Question: I have a tableview with one 'UITextView' per cell... I have plain text inside this UITextViews, but somehow link parsing (enabled via Interface Builder) seems broken: links are not parsed as links and plain text is clickable and points to the link in the previous cells (check last cell in the screenshot: it's not an URL but it's pointing to the twitter link)...

My code for the tableview population is pretty straightforward...
'''
- (UITableViewCell *)tableView:(UITableView *)theTableView cellForRowAtIndexPath:(NSIndexPath *)indexPath {
static NSString *CellIdentifier = @"ItemCell";
NSString *itemText;
CpCpListCell *cell = [self.tableView dequeueReusableCellWithIdentifier:CellIdentifier];
if (cell == nil) {
cell = [[CpCpListCell alloc] initWithStyle:UITableViewCellStyleDefault reuseIdentifier:CellIdentifier];
}
if (theTableView == self.searchDisplayController.searchResultsTableView) {
itemText = [self.filteredArray objectAtIndex:indexPath.row];
} else {
itemText = [self.items objectAtIndex:indexPath.row];
}
[cell.cellContent setText:nil];
[cell.cellContent setText:itemText];
int len = cell.cellContent.text.length;
NSString *labelValue = [NSString stringWithFormat:@"%@: %d",NSLocalizedString(@"CHARCOUNT", nil),len];
[cell.charCount setText:labelValue];
UITapGestureRecognizer *rowClick = [[UITapGestureRecognizer alloc] initWithTarget:cell action:@selector(handleCellClick)];
//modify this number to recognizer number of tap
[rowClick setNumberOfTapsRequired:1];
[cell.cellContent addGestureRecognizer:rowClick];
[cell.cellContent setSelectable: YES];
cell.root = self;
return cell;
}
'''
I see these logs in XCode...
'''
Bad result <Result:HttpURL:{0, 394}>: its range {0, 394} is not completely included in the range {0, 134} of the string it is attached to, Vengono {
DDResultAttributeName = "<Result:HttpURL:{0, 394}>";
NSFont = "<UICTFont: 0x155eb2a0> font-family: "Helvetica"; font-weight: normal; font-style: normal; font-size: 12.00pt";
NSLink = "http://google.it";
}200 euro{
DDResultAttributeName = "<Result:Money:{8, 8}>";
NSFont = "<UICTFont: 0x155eb2a0> font-family: "Helvetica"; font-weight: normal; font-style: normal; font-size: 12.00pt";
NSLink = "http://google.it";
} l'uno + 30 di spedizione, 200 se vieni a prenderteli a milano. Sono biglietti prato dx blu x il 29. Ormai introvabili{
DDResultAttributeName = "<Result:HttpURL:{0, 394}>";
NSFont = "<UICTFont: 0x155eb2a0> font-family: "Helvetica"; font-weight: normal; font-style: normal; font-size: 12.00pt";
NSLink = "http://google.it";
}
'''
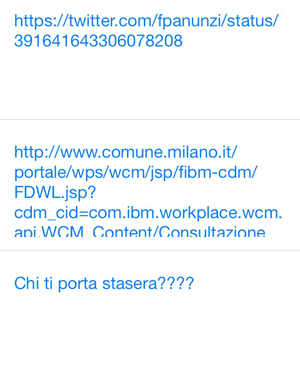
Answer: Solved by just adding the 'UITextView' dinamically to every cell (and removing it from the storyboards), the root cause of the problem was the 'dequeueReusableCellWithIdentifier:CellIdentifier' method, that somehow needs to force a reset of all the subviews of the cell that is reused.
So my code now looks like...
'''
- (UITableViewCell *)tableView:(UITableView *)theTableView cellForRowAtIndexPath:(NSIndexPath *)indexPath {
static NSString *CellIdentifier = @"ItemCell";
NSString *itemText;
UITextView *theContent;
CpCpListCell *cell = [self.tableView dequeueReusableCellWithIdentifier:CellIdentifier];
if (cell == nil) {
cell = [[CpCpListCell alloc] initWithStyle:UITableViewCellStyleDefault reuseIdentifier:CellIdentifier];
}
if (theTableView == self.searchDisplayController.searchResultsTableView) {
itemText = [self.filteredArray objectAtIndex:indexPath.row];
} else {
itemText = [self.items objectAtIndex:indexPath.row];
}
theContent = [[UITextView alloc] initWithFrame:CGRectMake(10, 15, 300, 107)];
theContent.text = itemText;
NSUInteger len = theContent.text.length;
NSString *labelValue = [NSString stringWithFormat:@"%@: %lu",NSLocalizedString(@"CHARCOUNT", nil),(unsigned long)len];
[cell.charCount setText:labelValue];
// gestures
UITapGestureRecognizer *rowClick = [[UITapGestureRecognizer alloc] initWithTarget:cell action:@selector(handleCellClick:)];
[rowClick setNumberOfTapsRequired:1];
// content properties...
[theContent addGestureRecognizer:rowClick];
[theContent setSelectable: YES];
[theContent setEditable:NO];
[theContent setDataDetectorTypes:UIDataDetectorTypeAll];
cell.root = self;
[cell addSubview:theContent];
return cell;
}
'''
Hope this can be useful for people with the same problem.